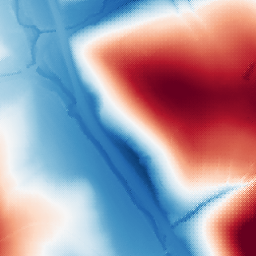
Category: classical
Decomposition family: gaussian
Decomposition parameters: sigma: 100
Upsampling method: regularized
Upsampling parameters: scale: 4
lambda_reg: 0.1
Upsampling scale: 4